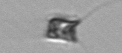
Label: Chaetoceros